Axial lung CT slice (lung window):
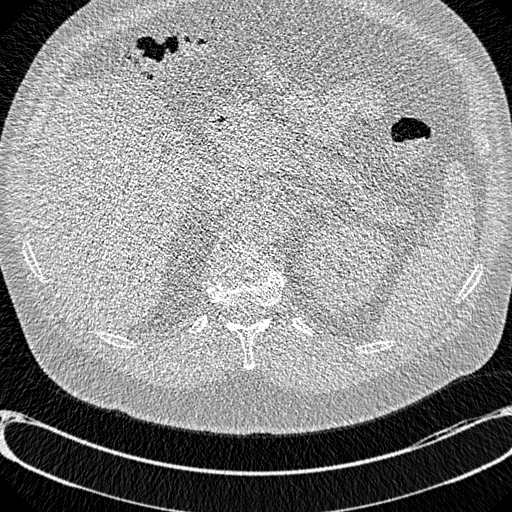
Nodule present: no